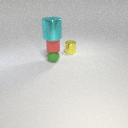
small red rubber cube below large cyan metal cylinder